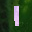
Label: 1